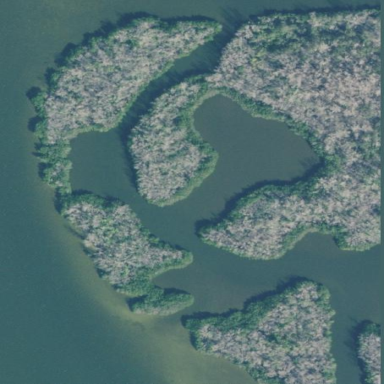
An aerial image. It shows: Islet.